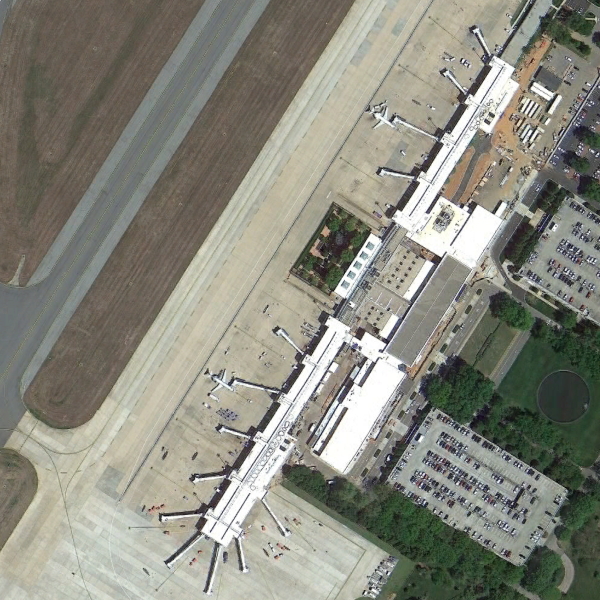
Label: Airport